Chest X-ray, PA view. Patient: 71 years old, sex M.
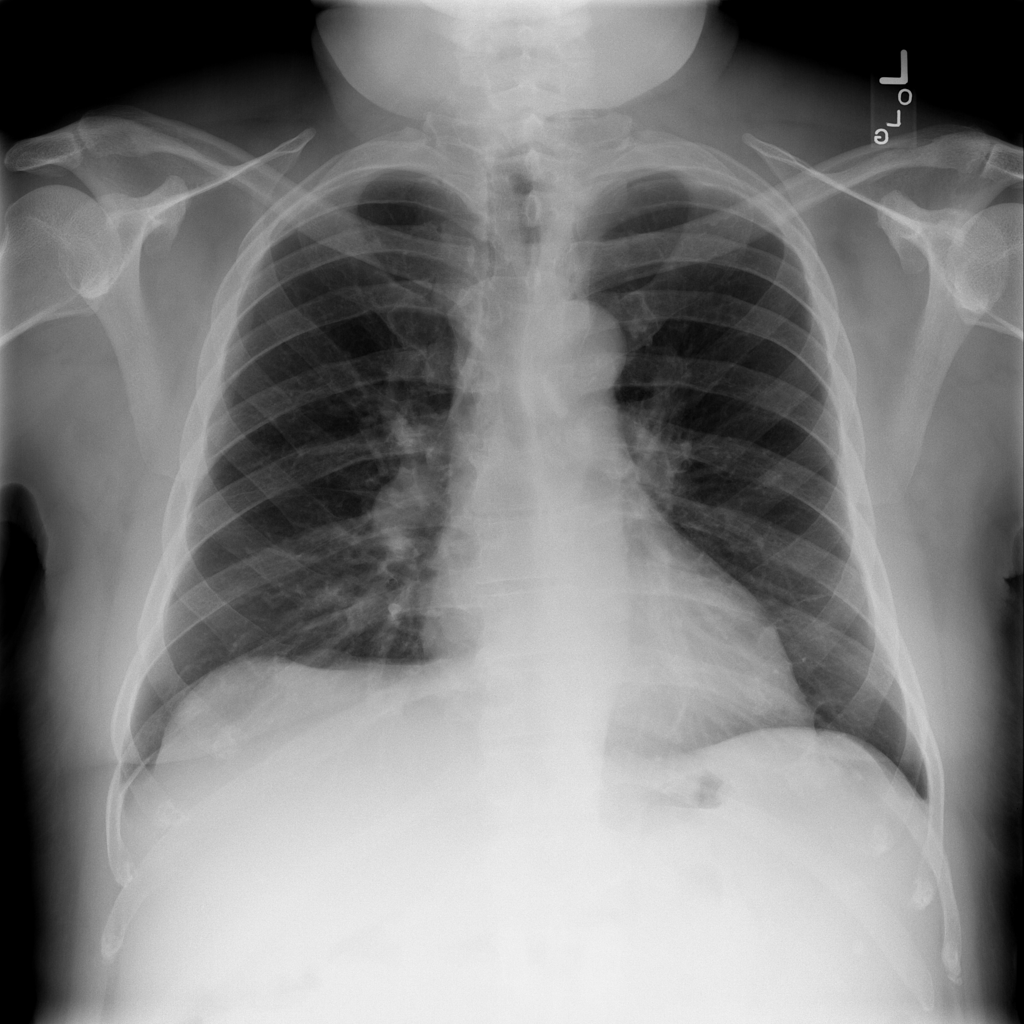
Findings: No Finding